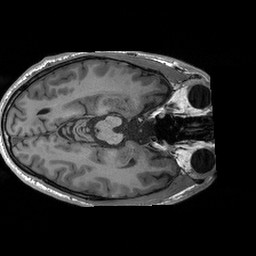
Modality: T1w
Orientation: axial
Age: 32
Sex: male
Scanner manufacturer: siemens
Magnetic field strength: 3 T
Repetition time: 2.3 s
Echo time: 0.00233 s